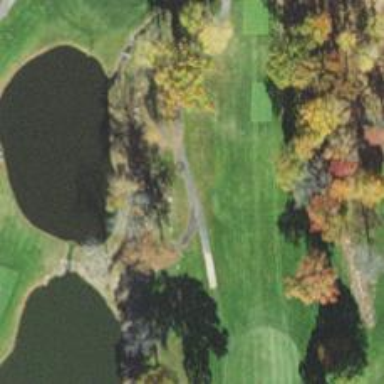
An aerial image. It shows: Path for both roads and golfers.